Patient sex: M
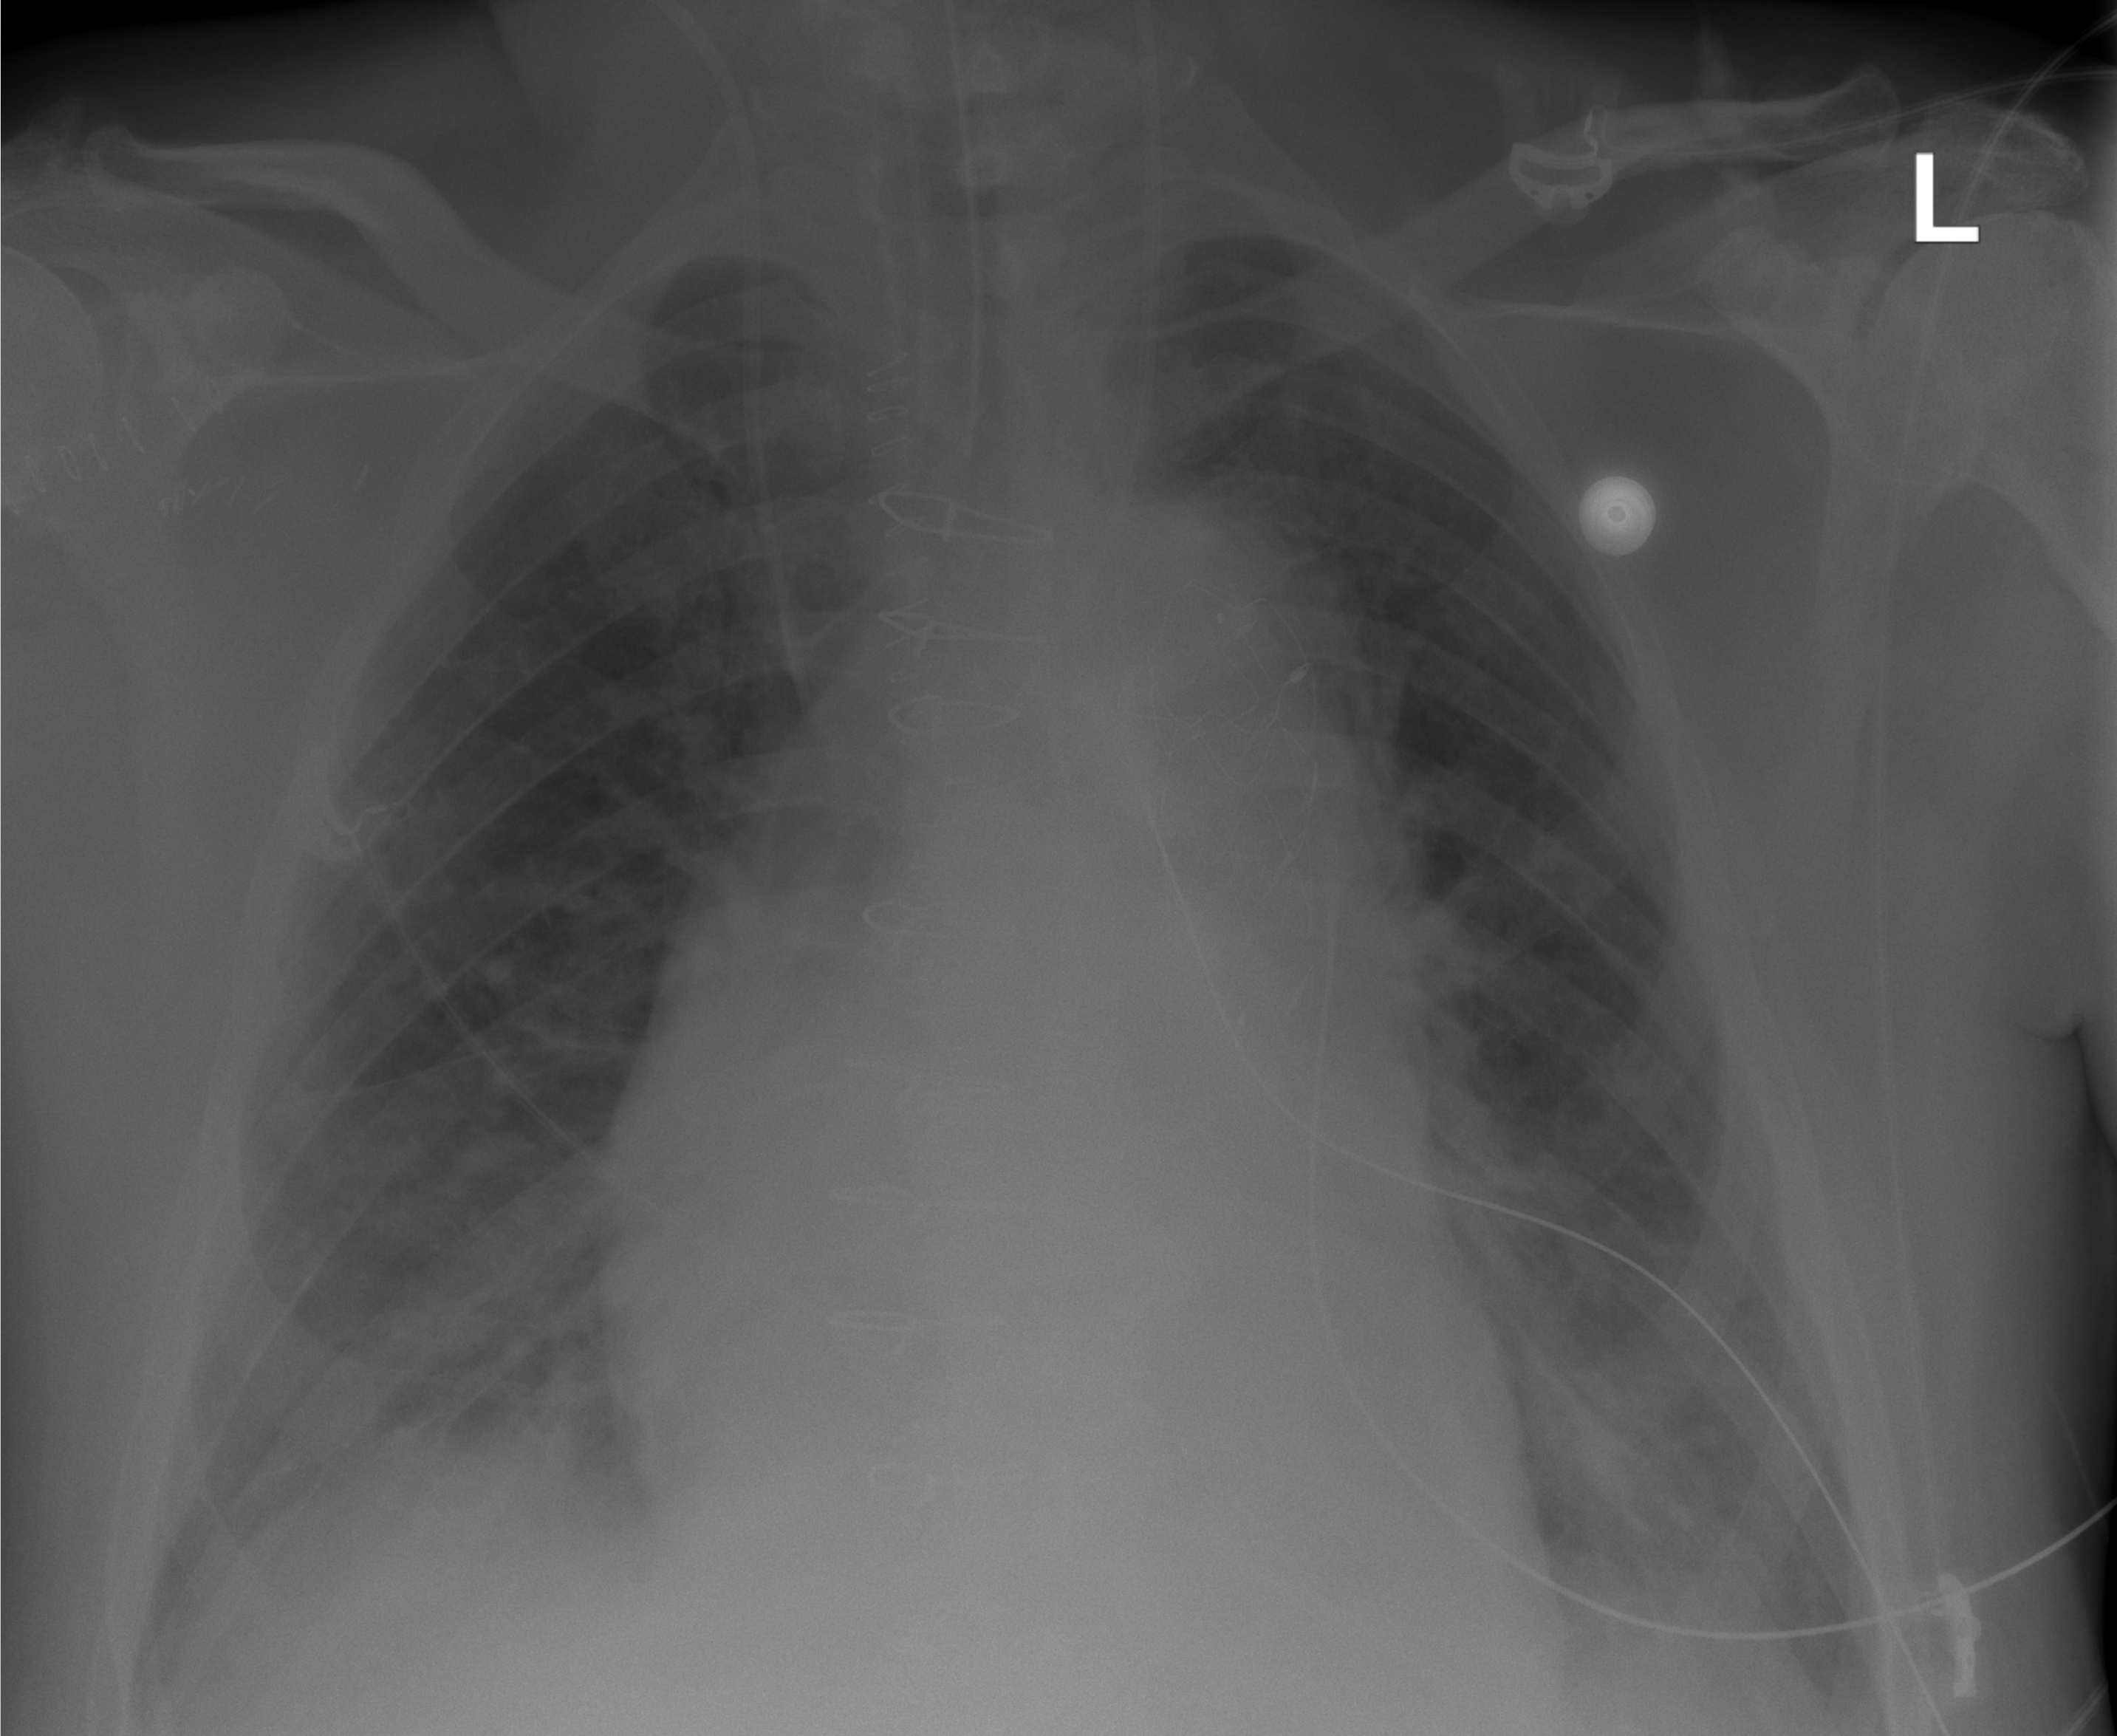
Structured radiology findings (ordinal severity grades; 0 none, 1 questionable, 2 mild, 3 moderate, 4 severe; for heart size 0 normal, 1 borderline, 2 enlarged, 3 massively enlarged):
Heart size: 2
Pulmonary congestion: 1
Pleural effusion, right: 2
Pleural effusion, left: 2
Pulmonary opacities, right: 0
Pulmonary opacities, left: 0
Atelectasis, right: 2
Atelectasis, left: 2